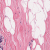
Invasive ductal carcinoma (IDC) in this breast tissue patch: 0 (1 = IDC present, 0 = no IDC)